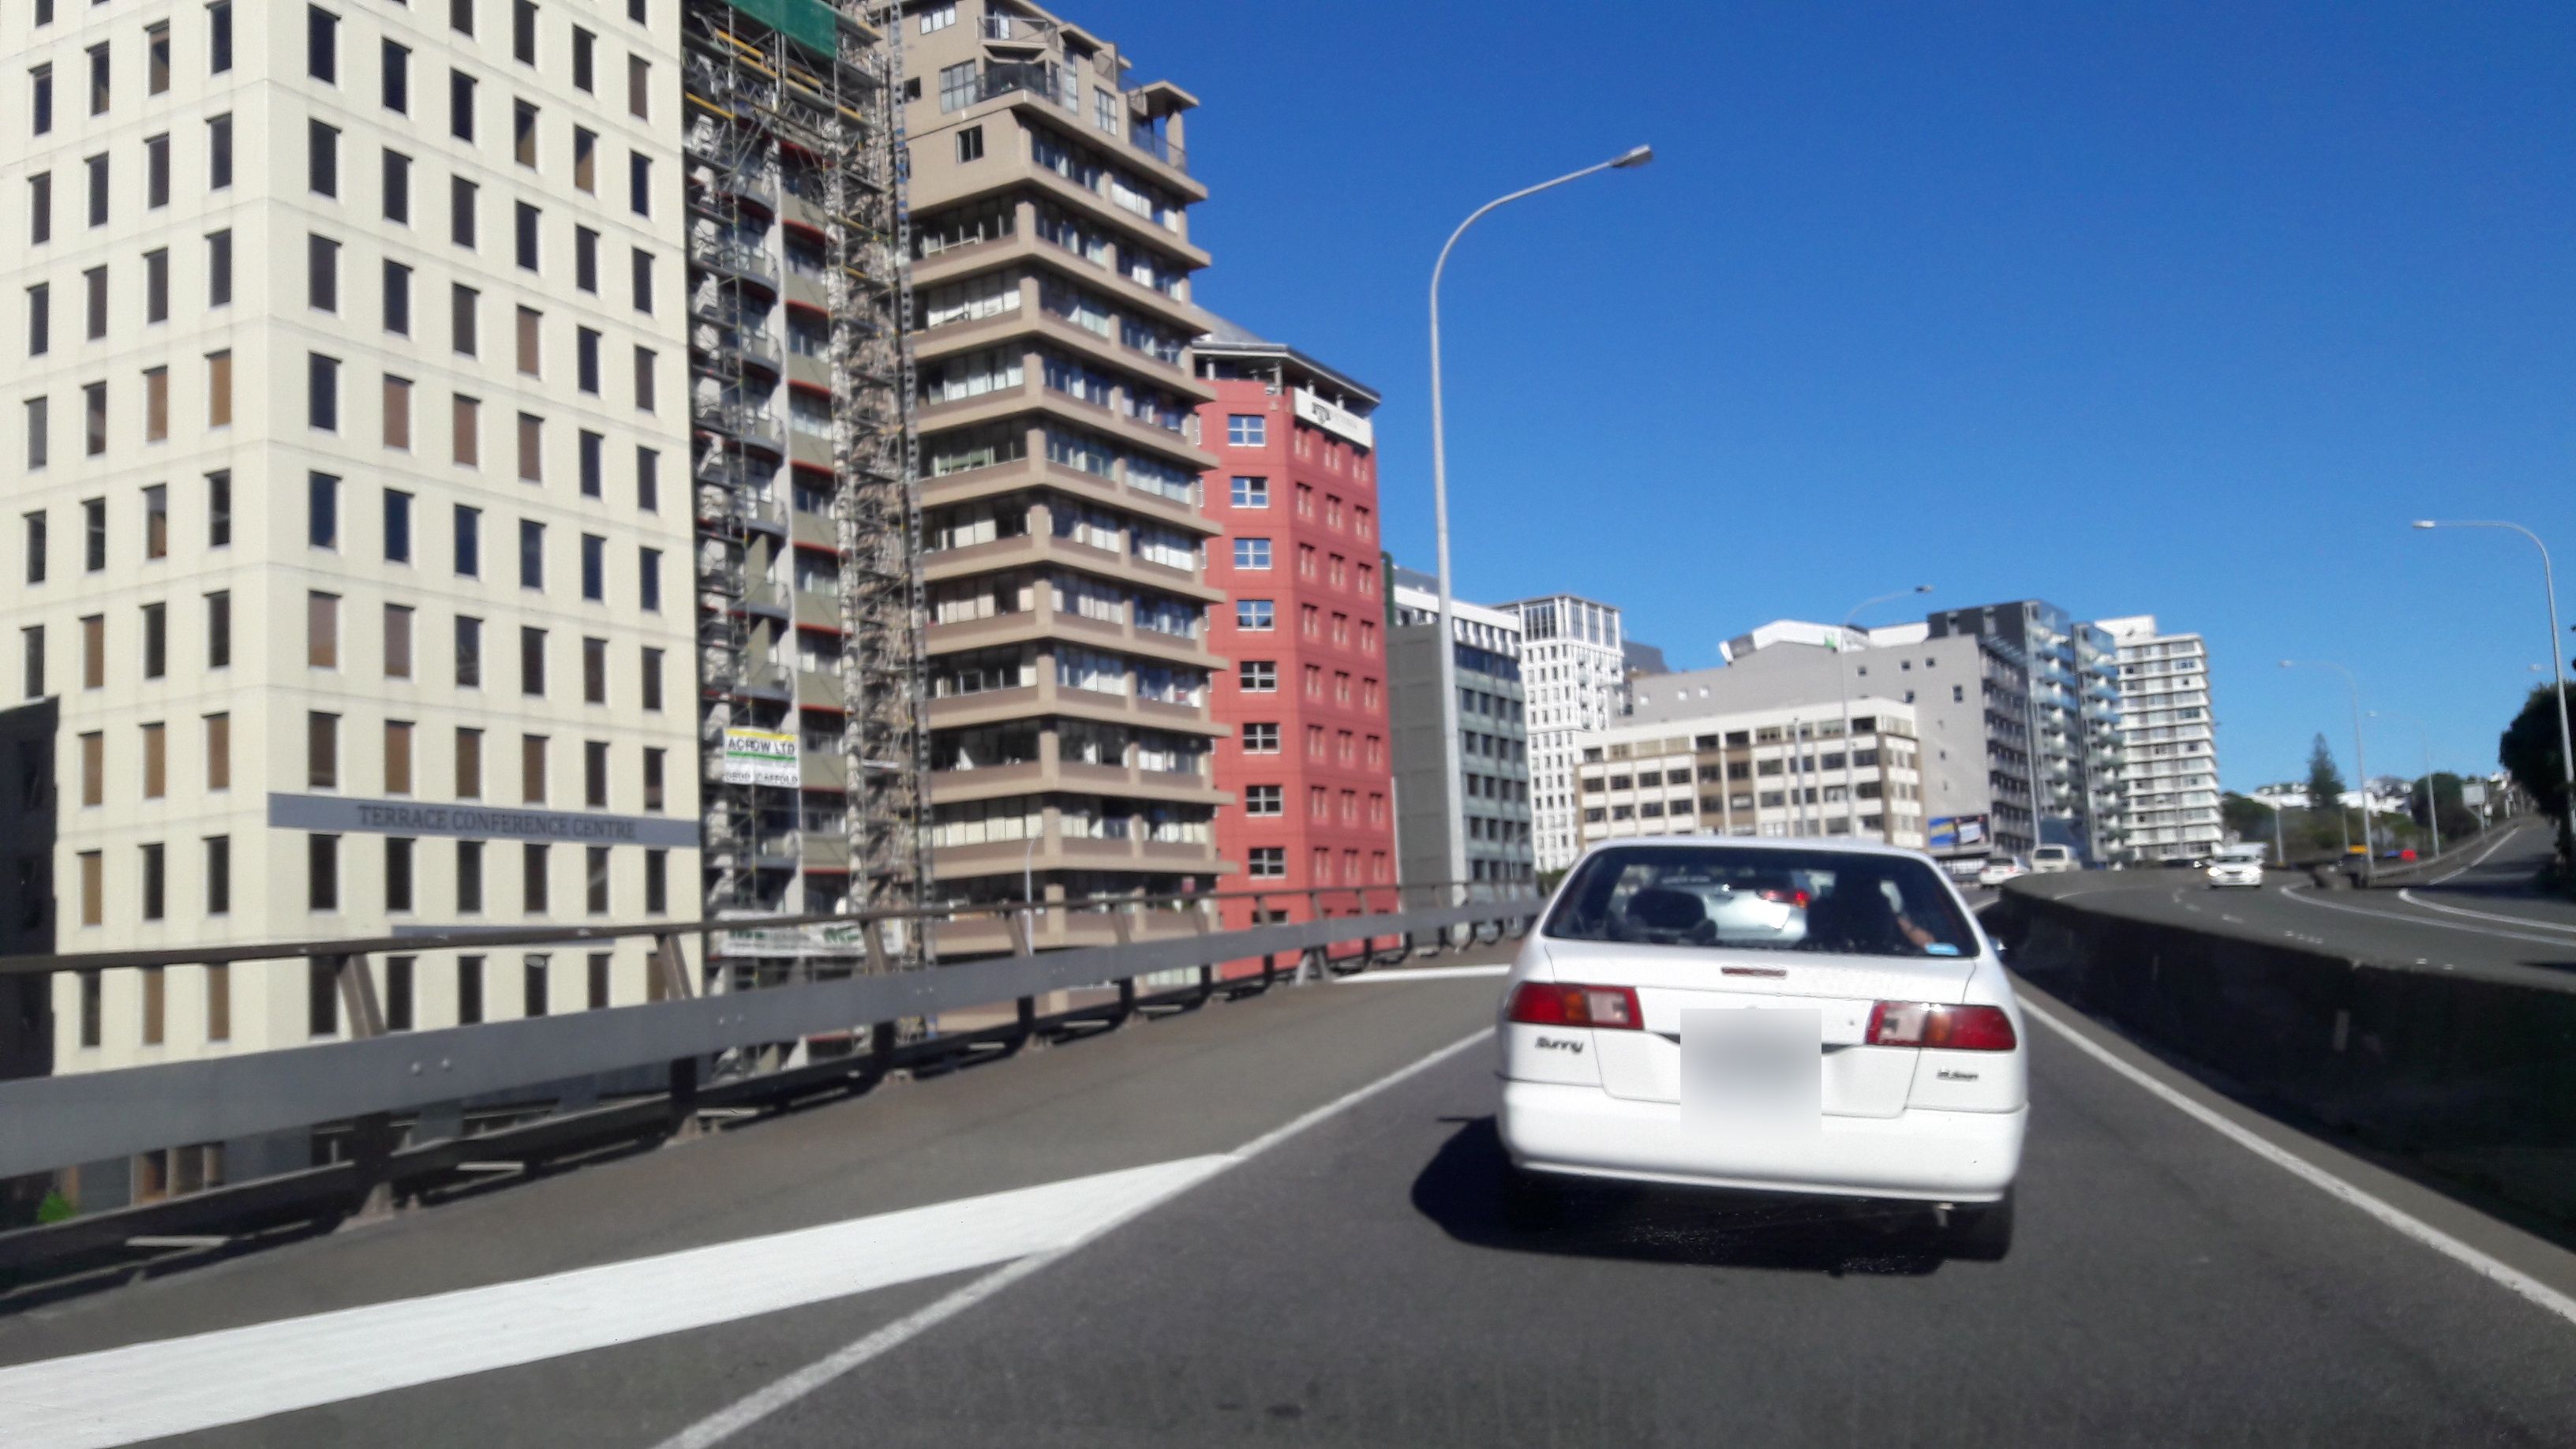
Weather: clear
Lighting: day
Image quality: good
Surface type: driving surface
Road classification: motorway
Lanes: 1, 2
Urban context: urban centre
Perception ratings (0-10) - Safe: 4.1, Lively: 7.21, Beautiful: 3.31, Boring: 2.51, Depressing: 5.03, Wealthy: 8.02